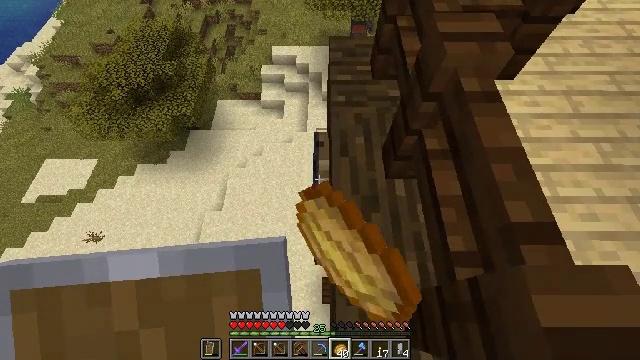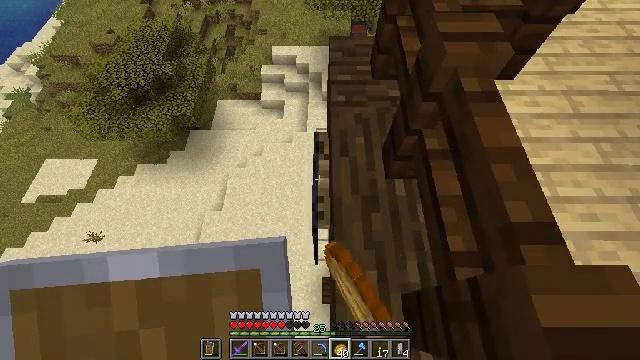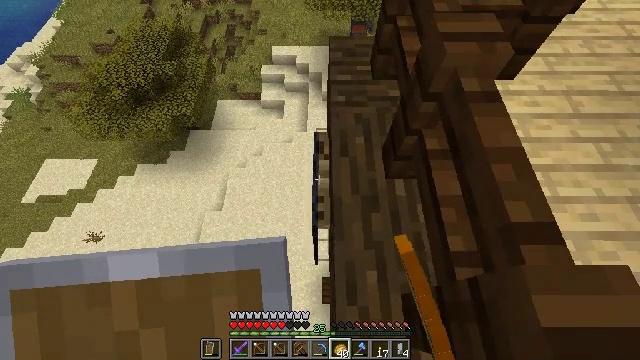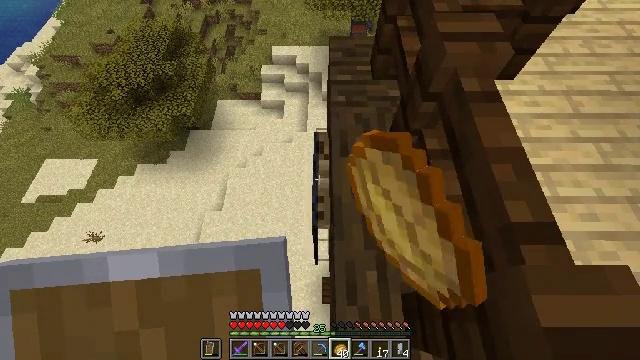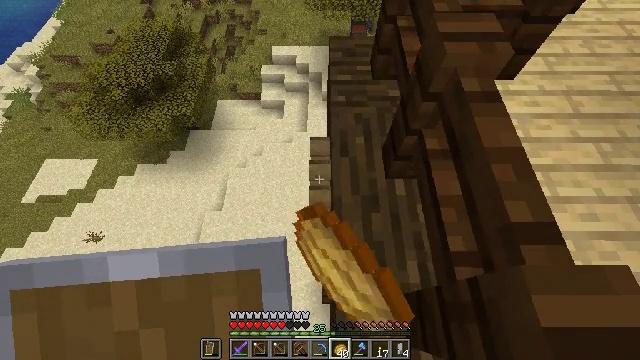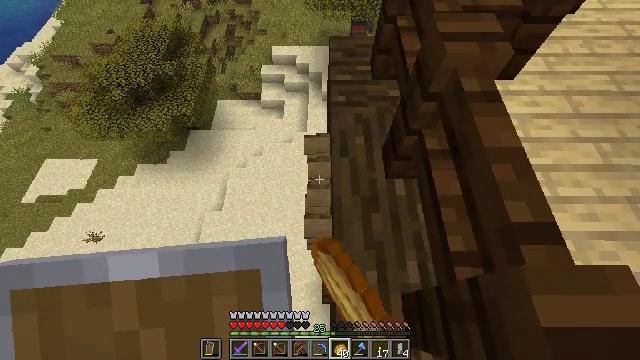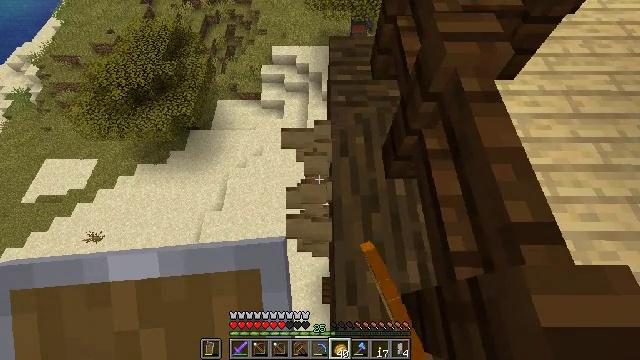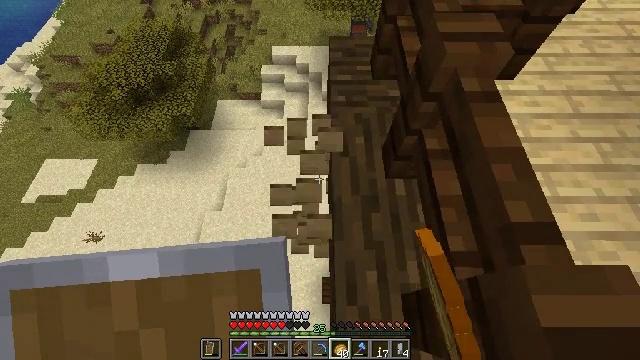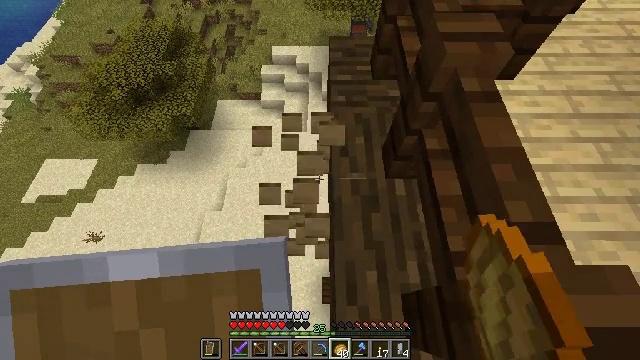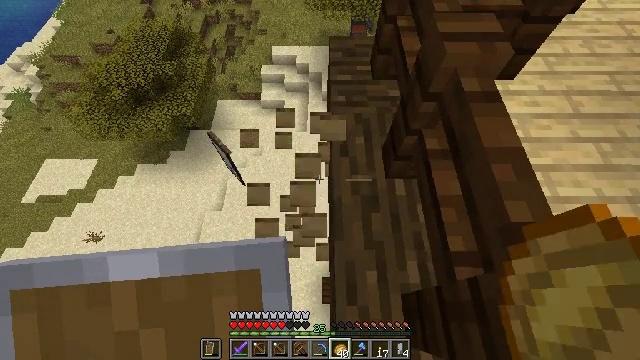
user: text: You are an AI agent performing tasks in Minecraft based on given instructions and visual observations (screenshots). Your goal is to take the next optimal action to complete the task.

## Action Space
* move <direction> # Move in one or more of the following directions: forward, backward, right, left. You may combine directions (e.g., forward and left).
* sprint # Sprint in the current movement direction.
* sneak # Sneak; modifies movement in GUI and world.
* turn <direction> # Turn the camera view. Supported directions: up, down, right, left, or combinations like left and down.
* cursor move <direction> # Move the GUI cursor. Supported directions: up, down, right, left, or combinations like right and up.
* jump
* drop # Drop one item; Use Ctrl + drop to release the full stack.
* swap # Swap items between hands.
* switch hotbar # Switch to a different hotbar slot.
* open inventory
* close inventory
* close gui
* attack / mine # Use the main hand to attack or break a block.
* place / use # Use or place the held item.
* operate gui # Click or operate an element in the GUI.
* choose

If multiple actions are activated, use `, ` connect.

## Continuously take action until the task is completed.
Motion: motion action
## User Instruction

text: Gather the white wall banner for decoration.
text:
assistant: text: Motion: attack / mine
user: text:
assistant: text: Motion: attack / mine
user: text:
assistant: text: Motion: attack / mine
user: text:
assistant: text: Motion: attack / mine
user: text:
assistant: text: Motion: attack / mine
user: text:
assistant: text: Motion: attack / mine
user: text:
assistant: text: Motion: attack / mine
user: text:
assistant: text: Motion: attack / mine
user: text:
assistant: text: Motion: attack / mine
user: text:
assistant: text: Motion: attack / mine